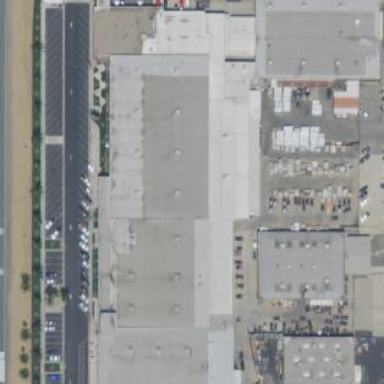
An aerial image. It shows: Retail building with flat roof.